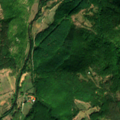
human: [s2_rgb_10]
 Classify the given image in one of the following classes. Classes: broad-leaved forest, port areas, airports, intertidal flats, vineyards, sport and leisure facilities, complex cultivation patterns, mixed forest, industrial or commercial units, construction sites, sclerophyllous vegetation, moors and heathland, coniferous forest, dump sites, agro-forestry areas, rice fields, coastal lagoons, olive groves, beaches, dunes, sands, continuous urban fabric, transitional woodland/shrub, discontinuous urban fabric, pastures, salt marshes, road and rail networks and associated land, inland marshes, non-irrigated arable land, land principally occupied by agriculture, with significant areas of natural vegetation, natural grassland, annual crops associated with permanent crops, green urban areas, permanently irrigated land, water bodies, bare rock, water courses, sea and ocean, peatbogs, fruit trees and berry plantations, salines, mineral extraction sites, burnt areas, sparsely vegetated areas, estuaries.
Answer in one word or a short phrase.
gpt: land principally occupied by agriculture, with significant areas of natural vegetation, broad-leaved forest, mixed forest, transitional woodland/shrub